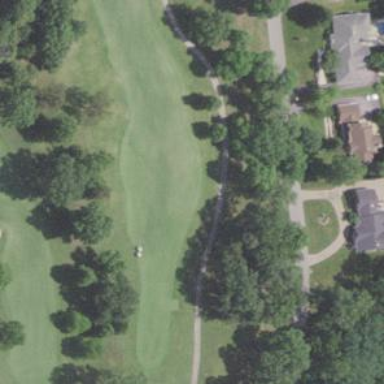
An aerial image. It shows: View of golf hole.